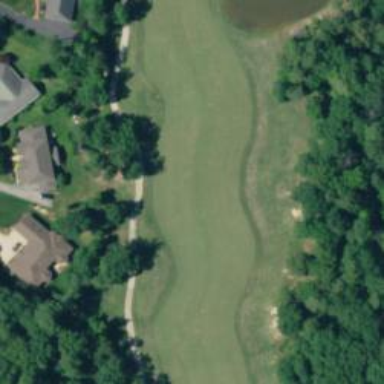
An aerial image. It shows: Grassy area designated as golf fairway.